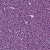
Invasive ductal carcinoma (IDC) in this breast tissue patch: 1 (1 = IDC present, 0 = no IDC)